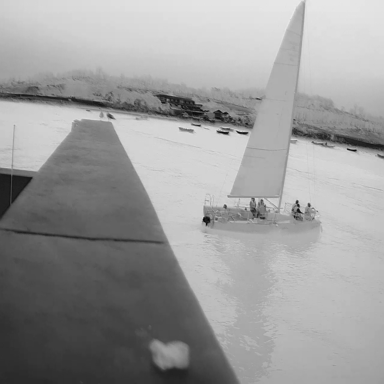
There is a sailboat in the infrared image.